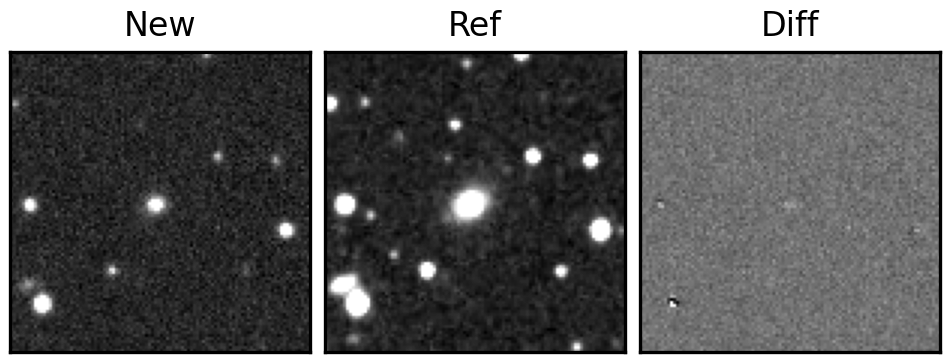
Label: real